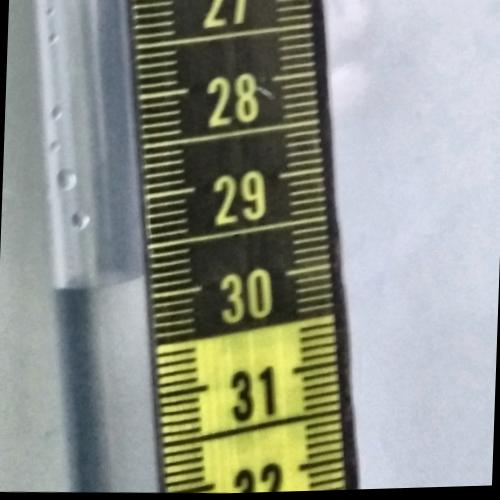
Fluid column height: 29.8 cm